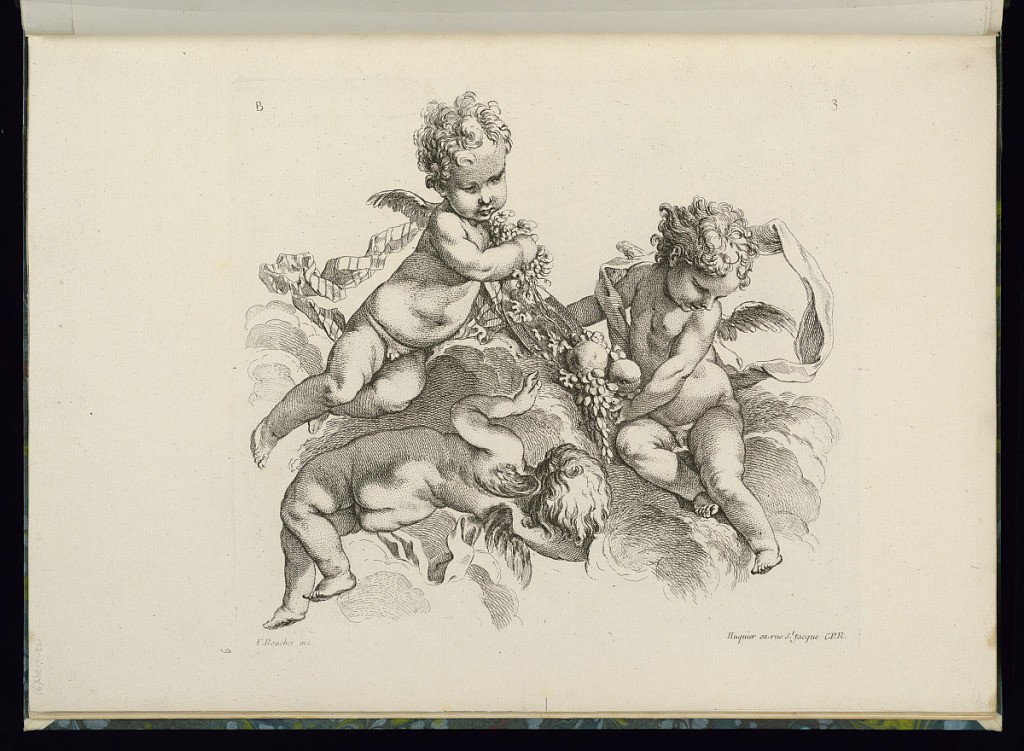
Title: Three Putti
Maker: François Boucher, French, 1703–1770
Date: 1738–49
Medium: Etching on laid paper
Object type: Print
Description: Three winged putti in the clouds. A plate with fruit spilling over in the center, ribbons wrap loosely around them. The plate is signed and numbered.